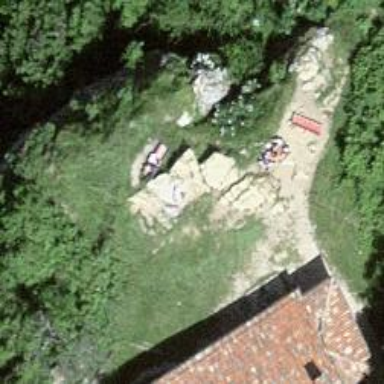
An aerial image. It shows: Viewpoint for tourists.